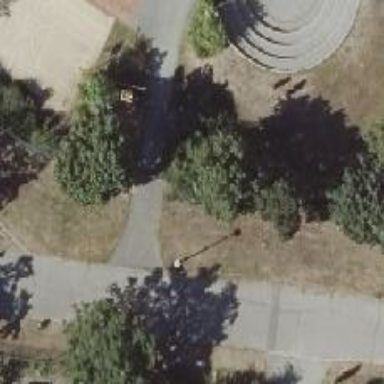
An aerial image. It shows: Footway.